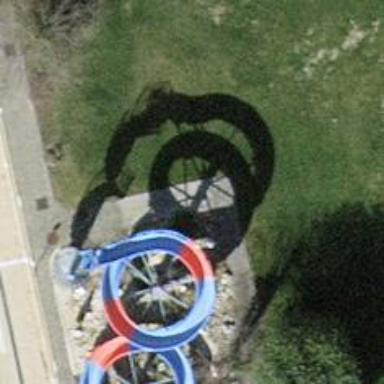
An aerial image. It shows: Water slide with blue color theme.